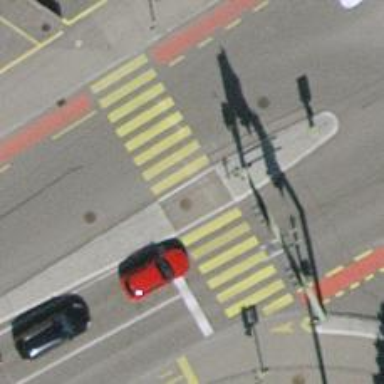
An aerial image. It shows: Crossing with traffic signals and pedestrian island.